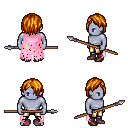
a pixel art fantasy rpg character, male body template, dark elf, purple skin, pink tattered cape, gold greaves, dark blonde bangs hairstyle, maroon shoes, spear, four views (front, back, left, right), 2x2 character sprite sheet, small pixel art, hard edges, no anti-aliasing